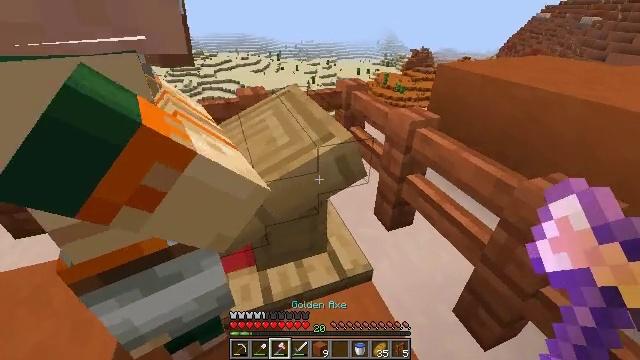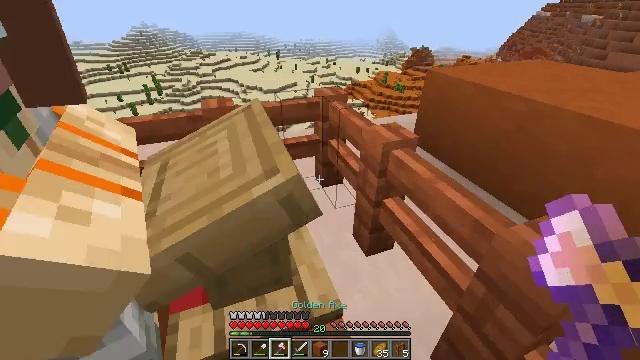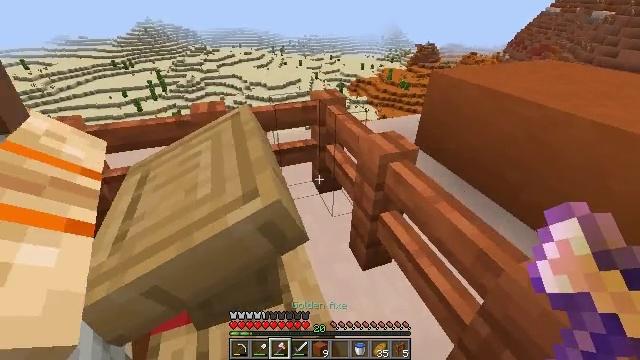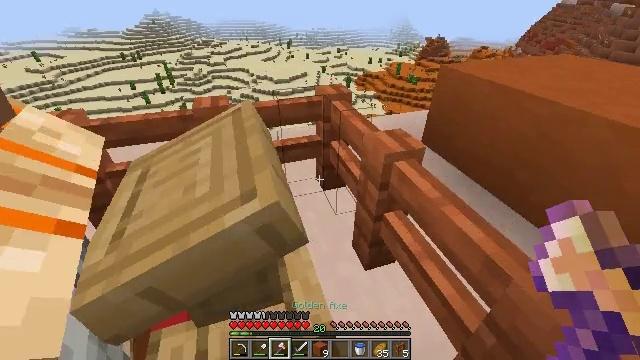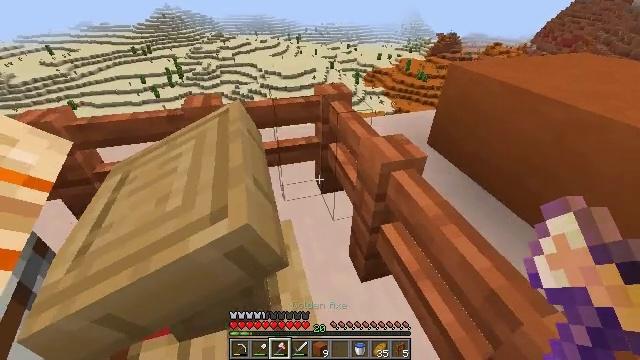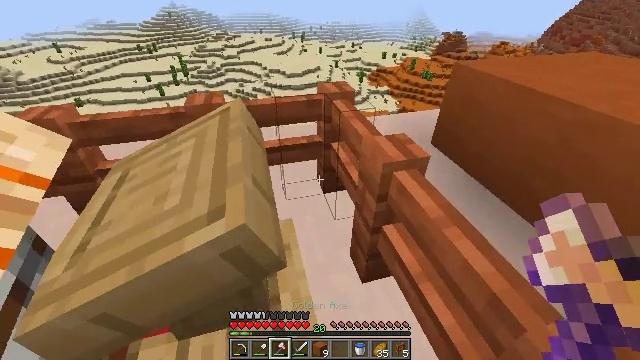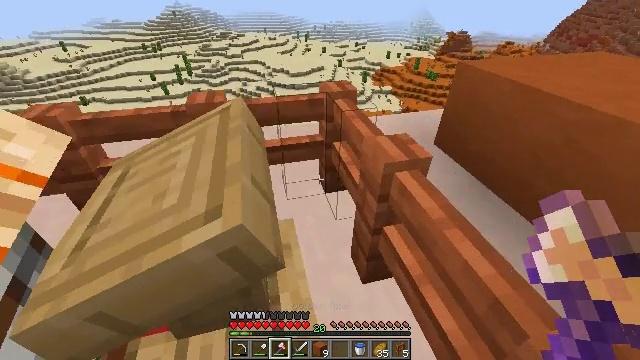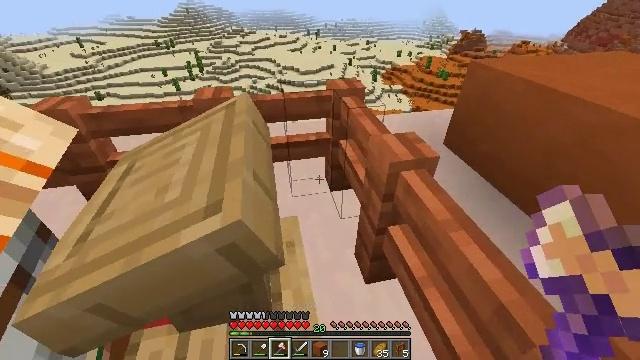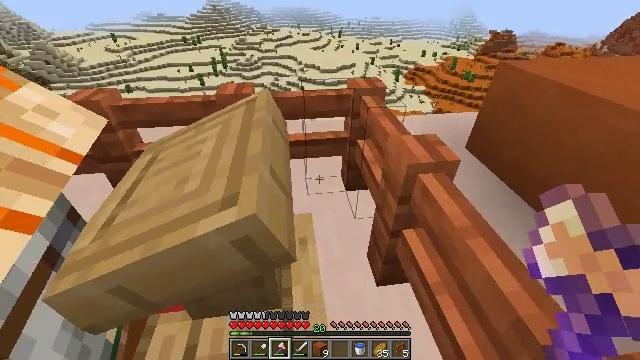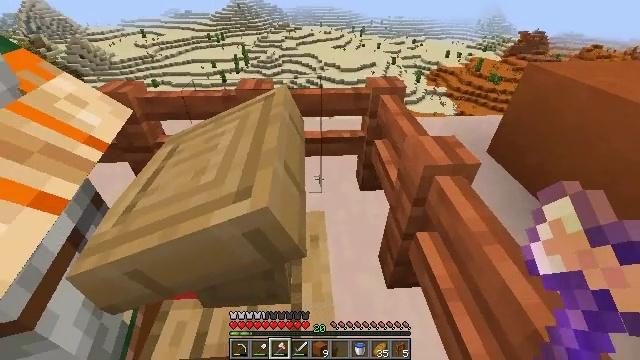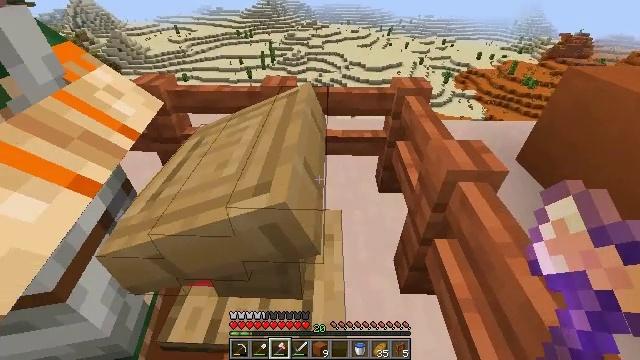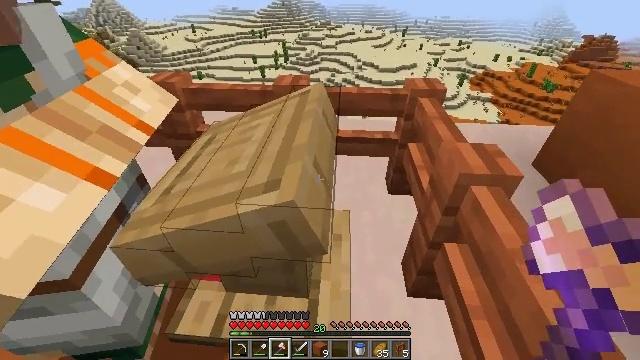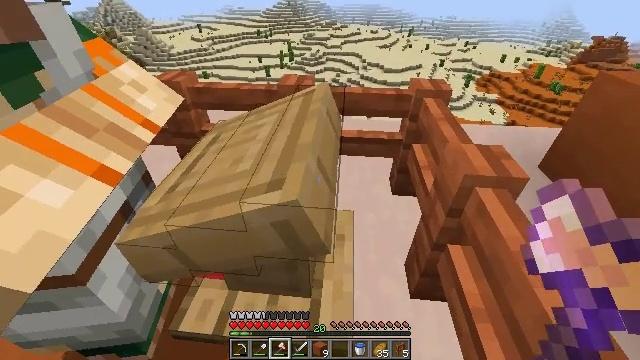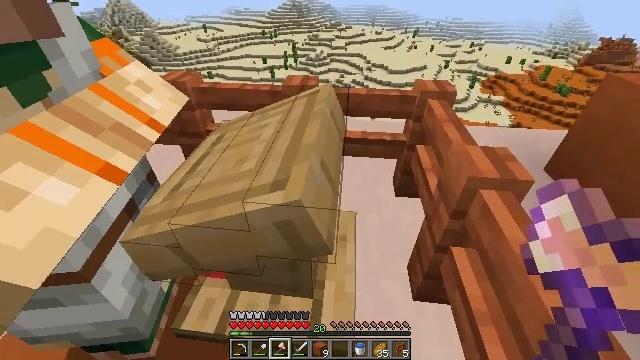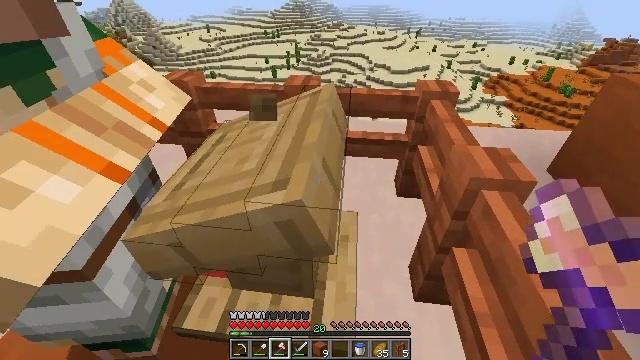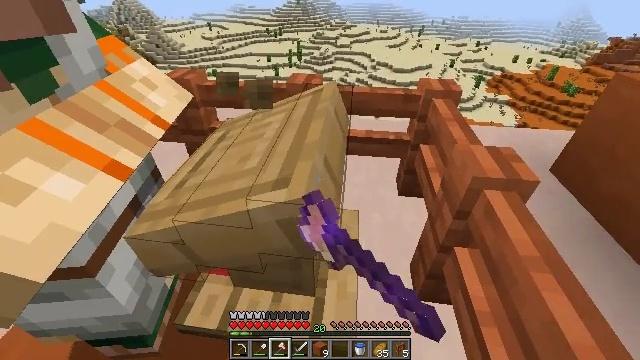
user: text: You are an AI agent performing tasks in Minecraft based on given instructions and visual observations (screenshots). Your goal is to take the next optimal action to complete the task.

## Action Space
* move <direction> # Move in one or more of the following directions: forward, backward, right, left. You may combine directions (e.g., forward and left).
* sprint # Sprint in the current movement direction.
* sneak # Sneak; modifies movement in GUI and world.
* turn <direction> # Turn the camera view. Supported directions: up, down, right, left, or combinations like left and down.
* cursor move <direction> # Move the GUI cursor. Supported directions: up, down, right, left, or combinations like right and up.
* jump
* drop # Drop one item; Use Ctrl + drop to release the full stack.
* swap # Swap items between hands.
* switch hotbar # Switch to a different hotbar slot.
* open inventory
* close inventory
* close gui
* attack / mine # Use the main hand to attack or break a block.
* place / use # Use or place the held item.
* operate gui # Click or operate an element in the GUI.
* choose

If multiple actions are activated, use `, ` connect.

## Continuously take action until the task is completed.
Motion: motion action
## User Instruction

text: Collect the lectern by destroying it.
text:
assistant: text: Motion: move forward and move right
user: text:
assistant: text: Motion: move forward
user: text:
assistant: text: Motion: turn left and down
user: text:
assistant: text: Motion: turn left
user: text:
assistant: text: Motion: no_op
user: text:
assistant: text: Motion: no_op
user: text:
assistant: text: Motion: turn left
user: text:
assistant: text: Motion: turn left
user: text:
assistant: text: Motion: turn left
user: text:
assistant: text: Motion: turn left
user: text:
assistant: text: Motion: turn left
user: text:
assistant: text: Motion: turn left
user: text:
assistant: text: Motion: no_op
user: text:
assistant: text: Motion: attack / mine
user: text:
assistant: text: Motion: attack / mine
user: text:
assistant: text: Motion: attack / mine
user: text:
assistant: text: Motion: attack / mine
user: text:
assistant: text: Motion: attack / mine
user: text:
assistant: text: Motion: attack / mine
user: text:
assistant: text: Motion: attack / mine
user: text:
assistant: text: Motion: attack / mine
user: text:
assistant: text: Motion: attack / mine
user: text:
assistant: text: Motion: attack / mine
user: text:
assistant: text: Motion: attack / mine
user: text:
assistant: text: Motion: attack / mine
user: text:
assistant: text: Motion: attack / mine
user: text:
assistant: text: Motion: no_op